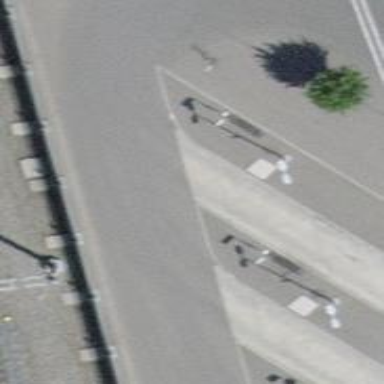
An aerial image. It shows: Platform for public transport and road usage.